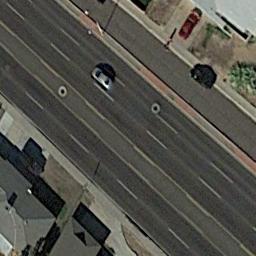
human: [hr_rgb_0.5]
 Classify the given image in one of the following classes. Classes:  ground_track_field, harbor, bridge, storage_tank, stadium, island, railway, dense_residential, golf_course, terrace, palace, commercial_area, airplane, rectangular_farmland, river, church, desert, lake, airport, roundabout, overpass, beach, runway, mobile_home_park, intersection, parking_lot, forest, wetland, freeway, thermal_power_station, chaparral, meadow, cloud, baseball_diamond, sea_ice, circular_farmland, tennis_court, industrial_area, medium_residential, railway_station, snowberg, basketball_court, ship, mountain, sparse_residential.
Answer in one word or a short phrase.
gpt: freeway